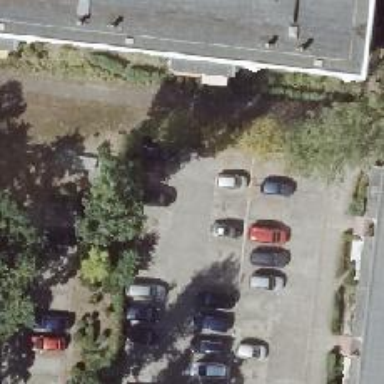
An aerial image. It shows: Concrete parking aisle as service road.